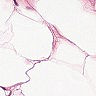
Metastatic tissue present: no